一年级 · 画法几何学
一画。

（1）画 $\triangle$ ，比哆 2 个

맴

（2）画比少 3 个。

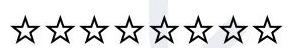
答案: 1) $\triangle \triangle \triangle \Delta \triangle \Delta$
(2) $\bigcirc 0 \bigcirc 0 \bigcirc$